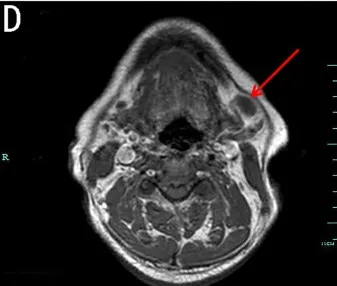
Magnetic resonance imaging (MRI) of a lesion beside the left submandibular gland. Axial T1-weighted image (D) showing slight hypo-intensity.
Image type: radiology (mri)